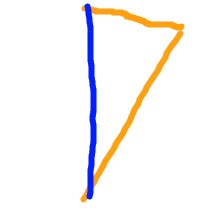
Shape: triangle